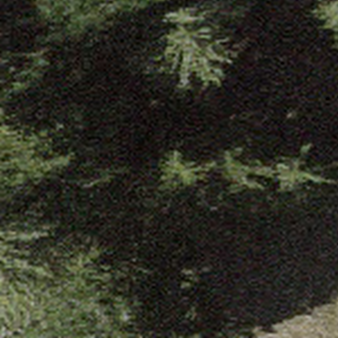
Label: other